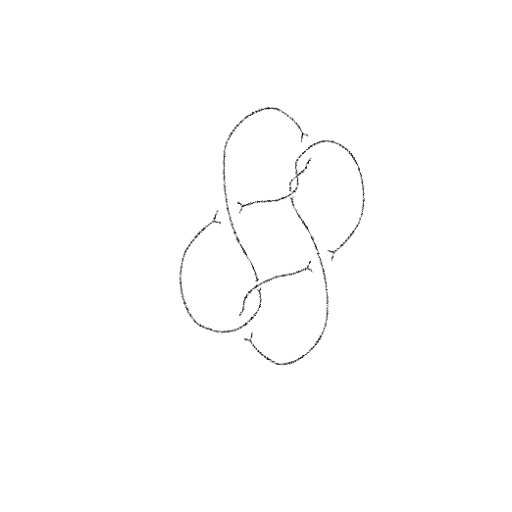
Crossing number: 7